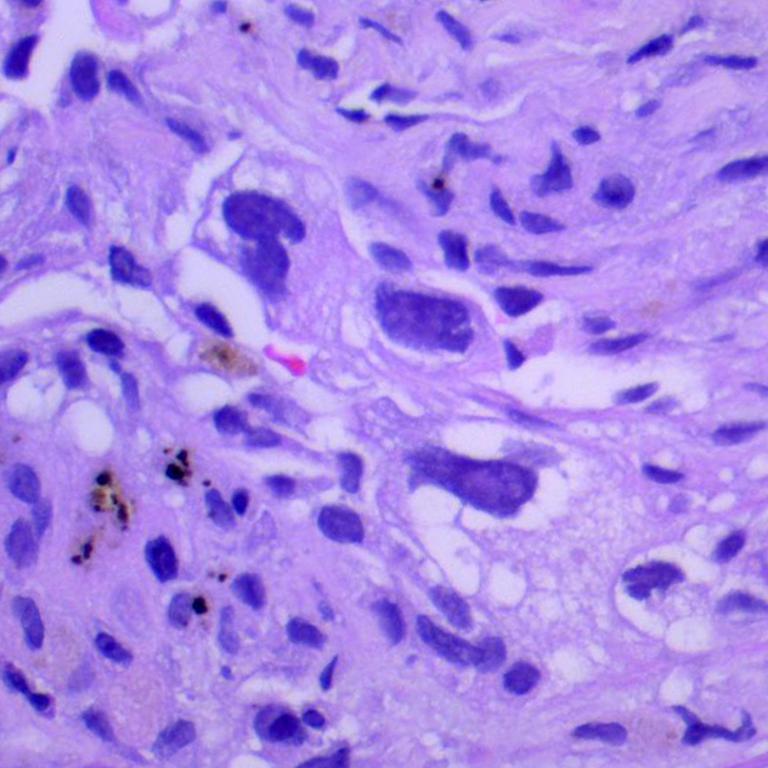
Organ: lung
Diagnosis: adenocarcinomas